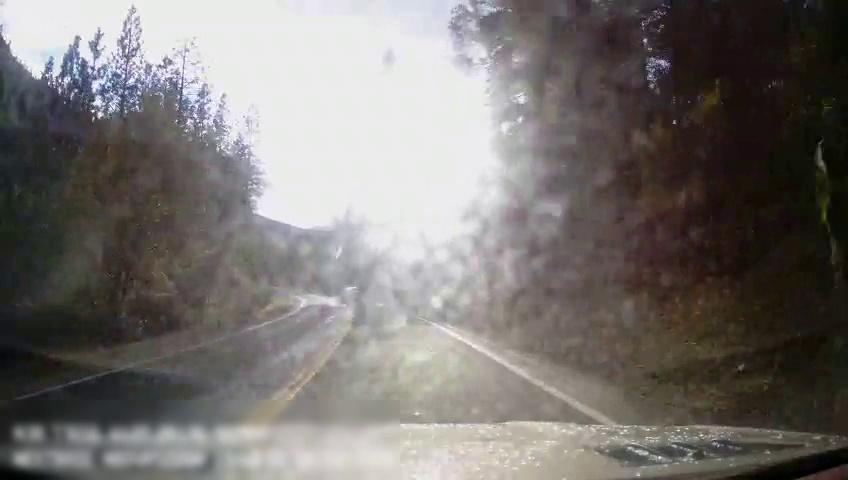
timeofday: Day
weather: Sunny
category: Drivable Space
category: Vehicles | Car
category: Lanes | Opposite Lane
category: Lanes | Current Lane
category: Lanes | Current Lane
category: Lanes | Current Lane